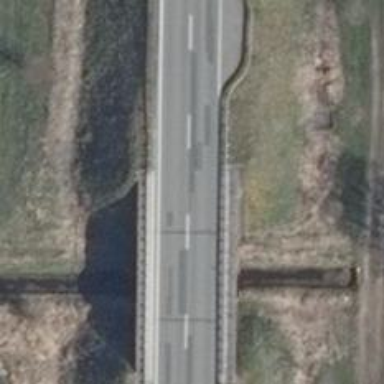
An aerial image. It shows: Secondary motorway bridge with asphalt surface.